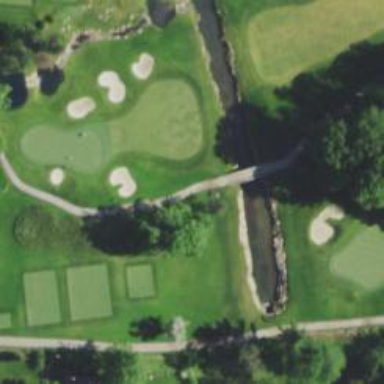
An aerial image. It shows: Footway bridge crossing over golf path.